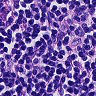
Metastatic tissue present: no